Question: i tried to make the title output like this

title output's beside the input.
but the result of my code is allways at top of the input.
and this's my code
insertpage.php
'''
<!DOCTYPE html>
<html>
<head>
<title> Home Page </title>
<link rel='stylesheet' type='text/css' href='style.css'> <!-- Css Buatan -->
<link rel="stylesheet" type="text/css" href="css/bootstrap.css"> <!-- Css BootStrap -->
<link rel="stylesheet" href="//code.jquery.com/ui/1.11.2/themes/smoothness/jquery-ui.css">
</head>
<body>
<?php
$tanggal = date("Y-m-d");
echo"
<br>
<center>
<div id='boxedit'>
<center> Insert New Page </center><br>
<form id='form1' enctype='multipart/form-data' action='simpanpage.php' method='post'>
<table border=1 class='table'>
<tr>
<td> Foto </td> <td> <input type='file' name='fotoh'> </td>
</tr>
<tr>
<td> Judul </td> <td> <input title='Masukan Judul Disini' type=text name=judul id=judul maxlength='50' size='50' required placeholder='Masukan Judul'> <small>*</small> </td>
</tr>
<tr>
<td> Deskripsi </td> <td> <textarea title='Masukan Deskripsi Disini' class='inserttext' required rows='9' cols='80' id=deskripsi name='deskripsi' > </textarea> </td>
</tr>
<tr>
<td> Isi </td> <td> <textarea title='Masukan Isi Disini' class='inserttext' required rows='9' cols='80' id=isi name='isi'> </textarea> </td>
</tr>
<tr>
<td> Label </td> <td> <input title='Masukan Label Disini' required type=text id=label name=label placeholder='Masukan Label'><input type=hidden name=tgl_dibuat id=tgl_dibuat value=".$tanggal."> <small>*</small> </td>
</tr>
</table>
<br>
<button id='btn'>Save</button>
<br> <div class='hasil'> </div>
</form>
</div>
</center>
<br>
<br>
";
?>
<script src="http://code.jquery.com/jquery-1.10.2.js"></script>
<script src="http://code.jquery.com/ui/1.10.4/jquery-ui.js"></script>
<script src="js/bootstrap.js"></script>
<script>
$('document').ready(function(){
$(function() {
var tooltips = $( "[title]" ).tooltip({
position:{
my: "left top",
at: "right+5 top-5"
}
});
});
})
</script>
</body>
</html>
'''
meybe something's wrong with my jquery script or something like that please i need help here, i tired to fix this one.
im really thanks for your attention.
edited code :
index.php
'''
<!DOCTYPE html>
<html>
<head>
<title> Home Page </title>
<link rel='stylesheet' type='text/css' href='style.css'> <!-- Css Buatan -->
<link rel="stylesheet" type="text/css" href="css/bootstrap.css"> <!-- Css BootStrap -->
<link rel="stylesheet" href="http://code.jquery.com/ui/1.11.2/themes/smoothness/jquery-ui.css">
</head>
<body>
<!-- Memulai Tampilan Header -->
<div class="bs-component">
<div class="navbar navbar-inverse">
<div class="navbar-header">
<button class="navbar-toggle" data-target=".navbar-inverse-collapse" data-toggle="collapse" type="button">
<span class="icon-bar"></span>
<span class="icon-bar"></span>
<span class="icon-bar"></span>
</button>
<a class="navbar-brand" href="index.php">ARK-LYOD&nbsp;&nbsp;&nbsp;&nbsp;&nbsp;&nbsp;&nbsp;&nbsp;</a>
</div>
<div class="navbar-collapse collapse navbar-inverse-collapse">
<ul class="nav navbar-nav">
<li><a href="index.php">Home</a></li>
<li class="dropdown">
<a class="dropdown-toggle" data-toggle="dropdown" href="#">Pages <b class="caret"></b></a>
<ul class="dropdown-menu">
<li><a href="manage.php">Manage Pages</a></li>
<li><a href="insertpage.php">Tambah Page Baru</a></li>
</ul>
</li>
<li><a href="http://www.facebook.com/mr.araku.lyod">About Me</a></li>
</ul>
</div>
</div>
</div>
<?php
$tanggal = date("Y-m-d");
echo"
<br>
<center>
<div id='boxedit'>
<center> Insert New Page </center><br>
<form id='form1' enctype='multipart/form-data' action='simpanpage.php' method='post'>
<table border=1 class='table'>
<tr>
<td> Foto </td> <td> <input type='file' name='fotoh'> </td>
</tr>
<tr>
<td> Judul </td> <td> <input title='Masukan Judul Disini' type=text name=judul id=judul maxlength='50' size='50' required placeholder='Masukan Judul'> <small>*</small> </td>
</tr>
<tr>
<td> Deskripsi </td> <td> <textarea title='Masukan Deskripsi Disini' class='inserttext' required rows='9' cols='80' id=deskripsi name='deskripsi' > </textarea> </td>
</tr>
<tr>
<td> Isi </td> <td> <textarea title='Masukan Isi Disini' class='inserttext' required rows='9' cols='80' id=isi name='isi'> </textarea> </td>
</tr>
<tr>
<td> Label </td> <td> <input title='Masukan Label Disini' required type=text id=label name=label placeholder='Masukan Label'><input type=hidden name=tgl_dibuat id=tgl_dibuat value=".$tanggal."> <small>*</small> </td>
</tr>
</table>
<br>
<input type=submit id='btn' value='Save'>
<br> <div class='hasil'> </div>
</form>
</div>
</center>
<br>
<br>
";
?>
<script src="http://code.jquery.com/jquery-1.10.2.js"></script>
<script src="http://code.jquery.com/ui/1.10.4/jquery-ui.js"></script>
<script src="js/bootstrap.js"></script>
<script>
$('document').ready(function(){
$('#btn').click(function(event){
event.preventDefault();
$.ajax({
url : $('#form1').attr('action'),
type: "POST",
data : new FormData($('#form1')[0]),
processData: false,
contentType: false,
success:function(){
alert("Berhasil Insert");
$('input').val("");
$('textarea').val("");
}
});
})
$(function() {
var tooltips = $( "[title]" ).tooltip({
position:{
my: "left top",
at: "right+5 top-5"
}
});
});
})
</script>
</body>
</html>
'''
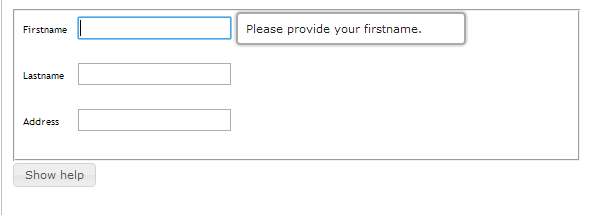
Answer: You have an error in your link to the jQuery UI css files:
'''
<link rel="stylesheet" href="//code.jquery.com/ui/1.11.2/themes/smoothness/jquery-ui.css">
'''
should be:
'''
<link rel="stylesheet" href="http://code.jquery.com/ui/1.11.2/themes/smoothness/jquery-ui.css">
'''
Note the missing 'http:'
Fix that and it will start working.
This is how it looks on my computer (without your own css):

Also note that if there is not mush space available on the left side, the tooltip will move to a location where space is available. So keep the browser window maximised to test this.